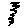
Label: zigzag